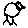
Label: bird